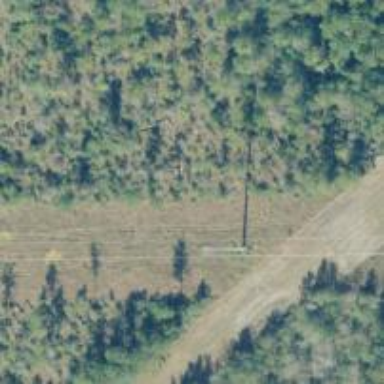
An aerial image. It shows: Power pole.